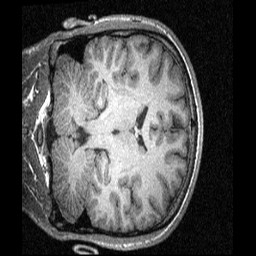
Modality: T1w
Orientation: coronal
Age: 22
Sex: male